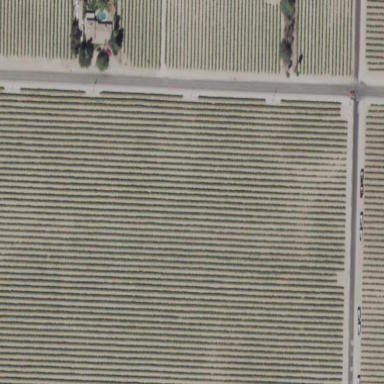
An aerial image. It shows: Beautiful vineyard in the countryside.